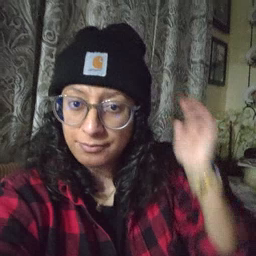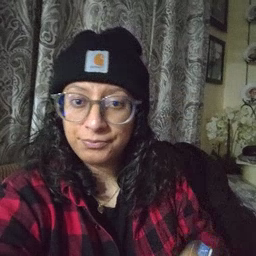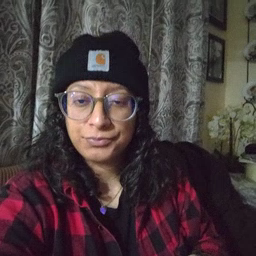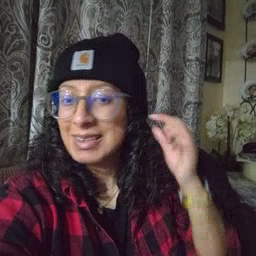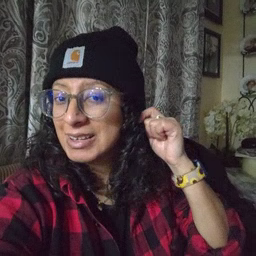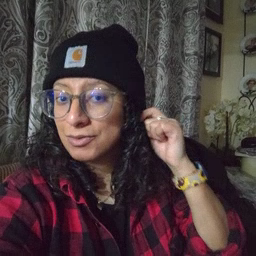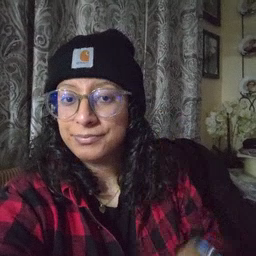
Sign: ear